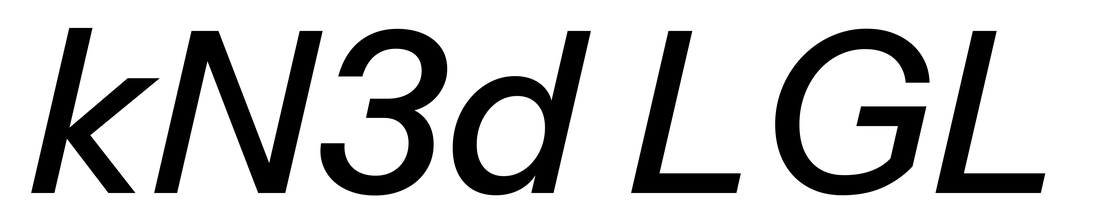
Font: InstrumentSans-Italic_Medium_Italic